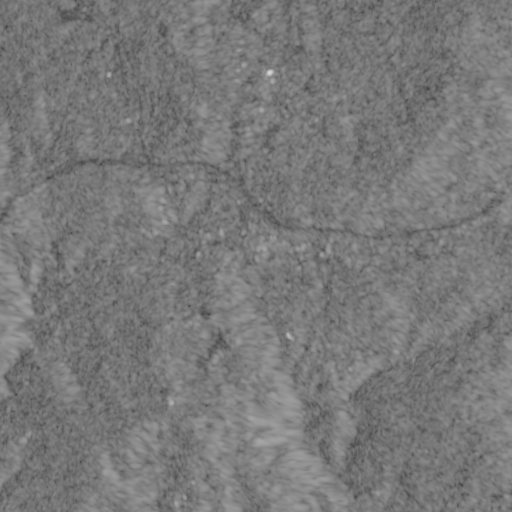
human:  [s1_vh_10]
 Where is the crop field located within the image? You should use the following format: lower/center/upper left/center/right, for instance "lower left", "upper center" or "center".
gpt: The crop field is located in the lower left of the image.
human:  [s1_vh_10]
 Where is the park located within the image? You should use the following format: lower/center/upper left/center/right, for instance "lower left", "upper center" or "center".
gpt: The park is located in the center of the image.
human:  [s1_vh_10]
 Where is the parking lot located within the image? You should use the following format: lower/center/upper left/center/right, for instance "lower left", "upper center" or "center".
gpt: The parking lot is located in the center of the image.
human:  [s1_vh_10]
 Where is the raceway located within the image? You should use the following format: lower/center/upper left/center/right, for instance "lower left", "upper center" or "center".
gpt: The raceway is located in the upper left of the image.
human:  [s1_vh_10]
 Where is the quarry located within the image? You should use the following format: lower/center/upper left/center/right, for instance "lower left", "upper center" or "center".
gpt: There is no quarry in the image.

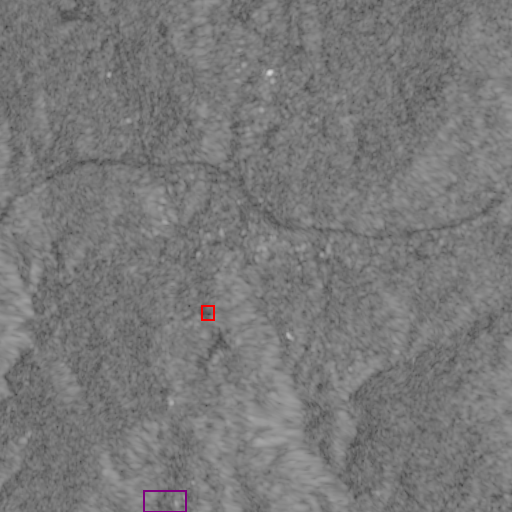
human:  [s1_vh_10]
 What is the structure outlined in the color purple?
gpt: The structure outlined in purple is a crop field.
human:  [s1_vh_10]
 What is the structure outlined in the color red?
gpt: The structure outlined in red is a park.
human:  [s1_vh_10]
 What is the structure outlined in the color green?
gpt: There is no green outline.